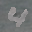
Label: 4